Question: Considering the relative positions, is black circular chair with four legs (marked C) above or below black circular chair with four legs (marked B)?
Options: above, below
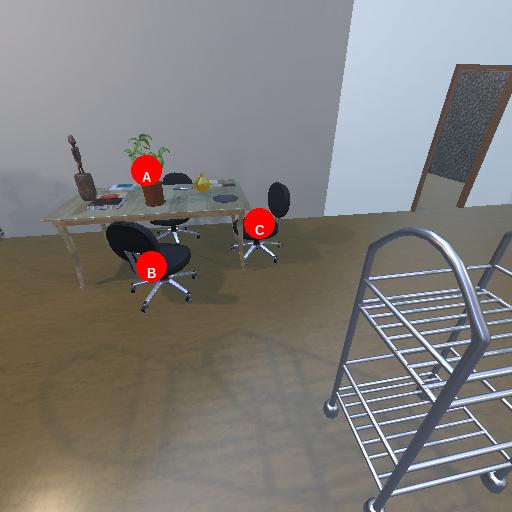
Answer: above